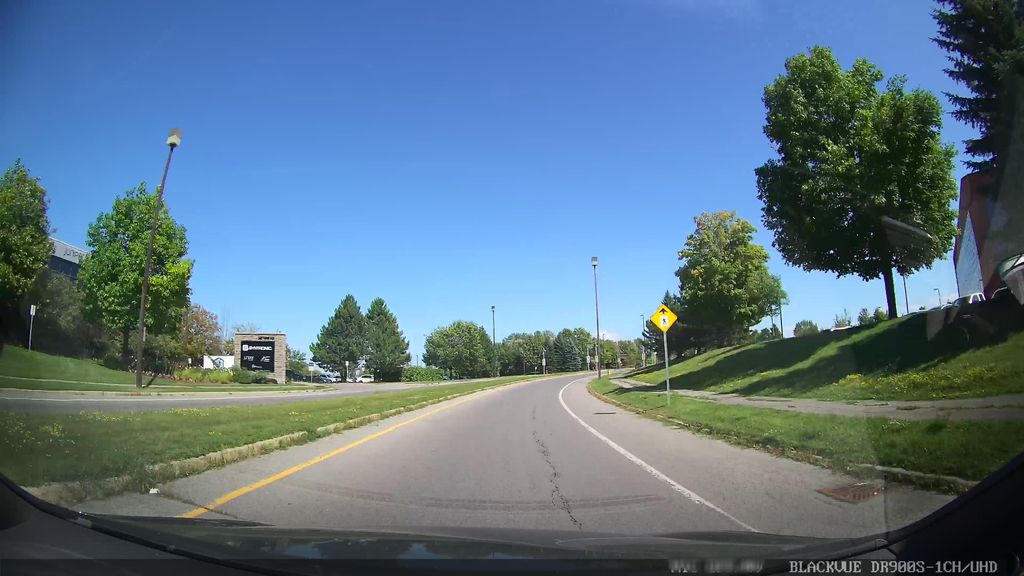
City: ottawa-gatineau